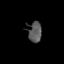
Tissue: prostate
Cell type: Myeloid cells
Senescence score: 0.358
Nuclear area (px): 283
Mean DAPI intensity: 84.746